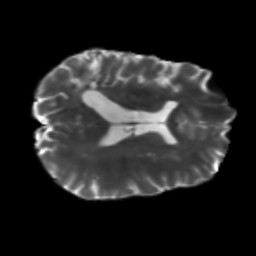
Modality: T2w
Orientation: axial
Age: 42
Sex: male
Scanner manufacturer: siemens
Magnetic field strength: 3 T
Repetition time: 5.47 s
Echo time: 0.0854 s